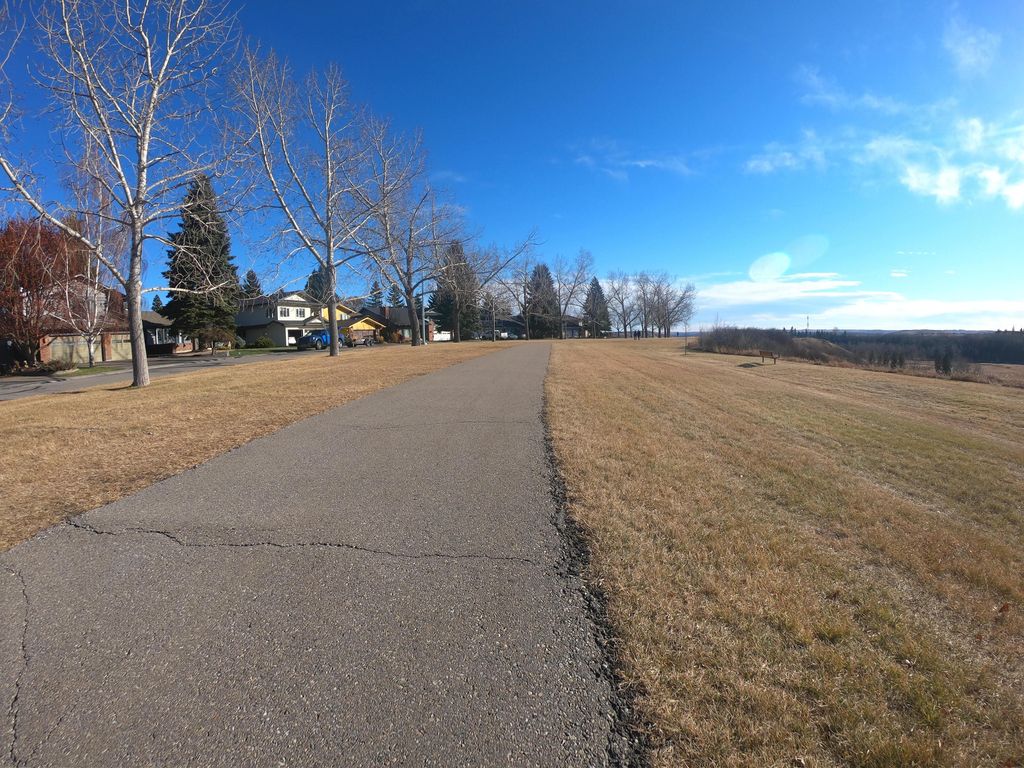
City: calgary